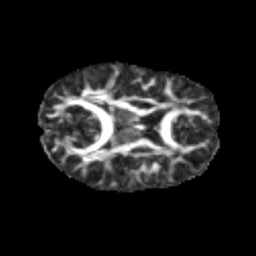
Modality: FA
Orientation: axial
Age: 10
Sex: female
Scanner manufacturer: siemens
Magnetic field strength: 3 T
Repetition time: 3.8 s
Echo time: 0.07 s